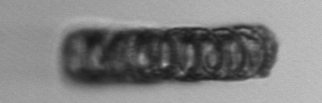
Label: Paralia_sulcata